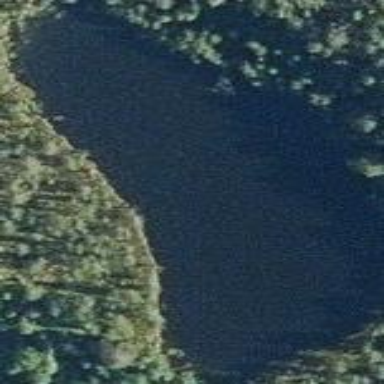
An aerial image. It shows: Serene pond surrounded by nature.